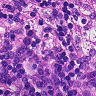
Metastatic tissue present: no